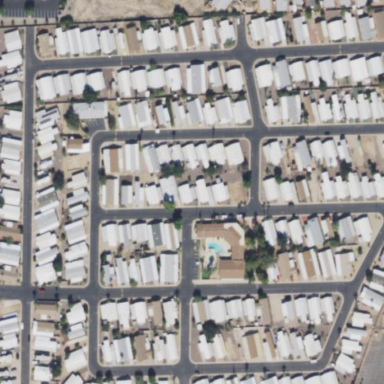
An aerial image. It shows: Residential area with mobile homes.